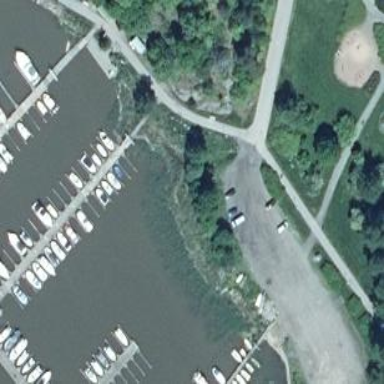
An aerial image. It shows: Marina on leisure land.